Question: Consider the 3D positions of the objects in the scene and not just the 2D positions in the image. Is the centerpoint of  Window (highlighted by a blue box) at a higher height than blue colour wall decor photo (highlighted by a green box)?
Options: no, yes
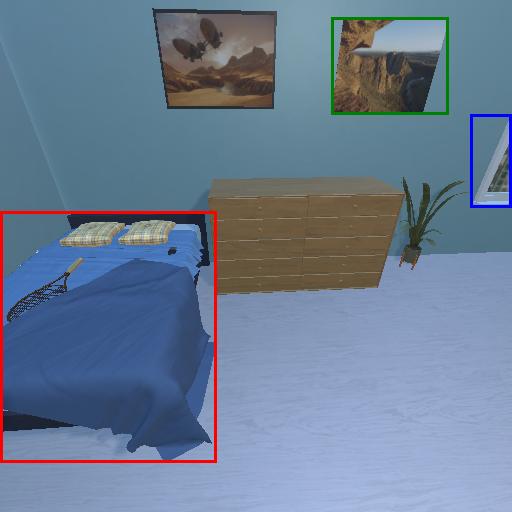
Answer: no